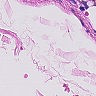
Metastatic tissue present: no